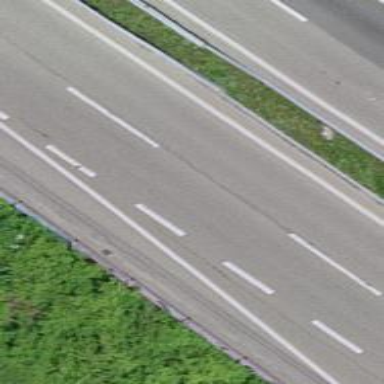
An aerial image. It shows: Asphalt motorway.